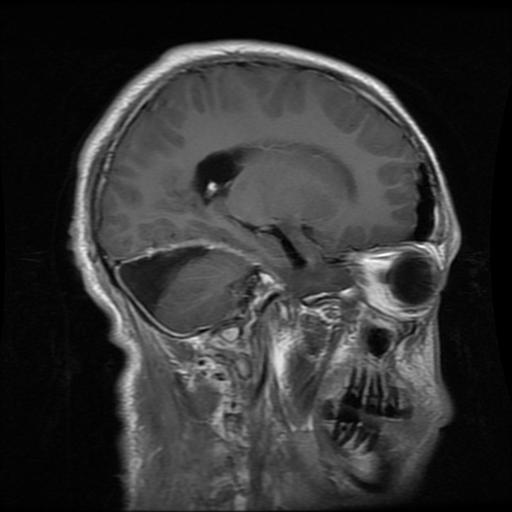
Label: glioma